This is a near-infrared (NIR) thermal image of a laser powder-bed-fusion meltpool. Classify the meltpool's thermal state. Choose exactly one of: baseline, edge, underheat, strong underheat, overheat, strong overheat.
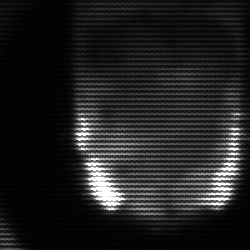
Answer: baseline